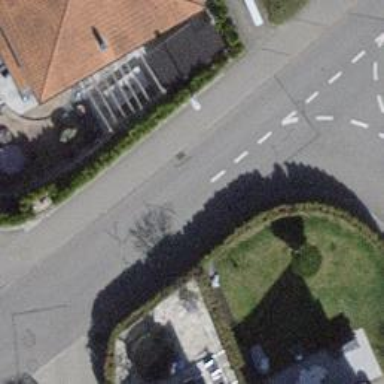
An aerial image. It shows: Public transport stop position.